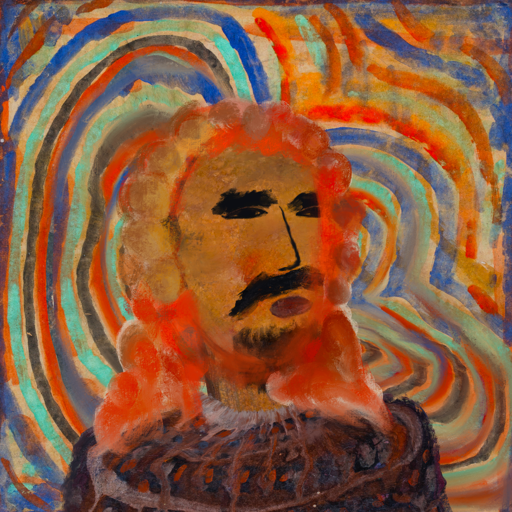
Background: Sisters, Head And Neck Side: Pipe, Face Side: Mosgoul, Bust: Hypocrite, Hair Side: Rupkatha, Head Accessory: Blank, Second Necklace: Blank, Necklace: Blank, Baby: Blank